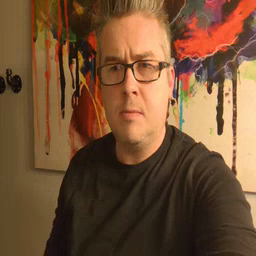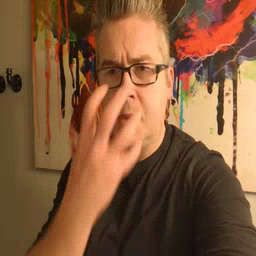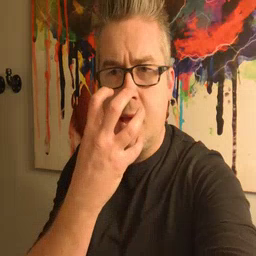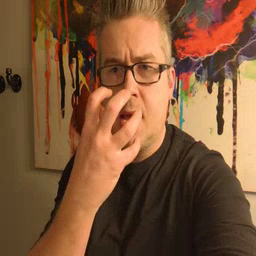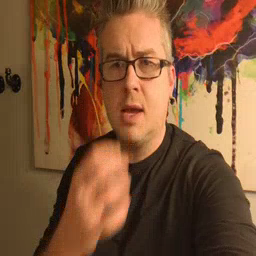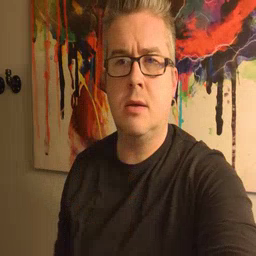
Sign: mad